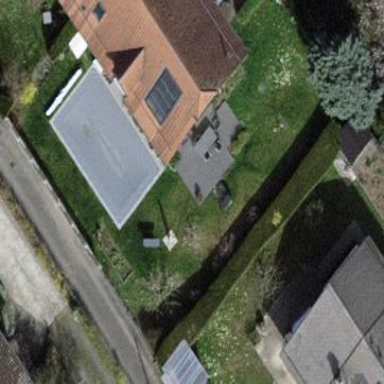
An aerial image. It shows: Garden enclosed by fence.